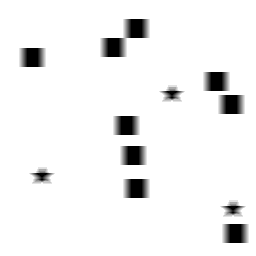
Squares: 9
Triangles: 0
Stars: 3
Total shapes: 12